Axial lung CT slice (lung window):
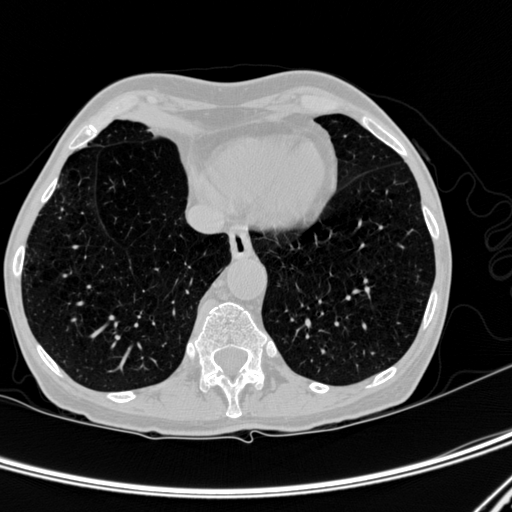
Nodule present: no